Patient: sex F, age 66
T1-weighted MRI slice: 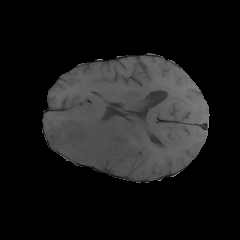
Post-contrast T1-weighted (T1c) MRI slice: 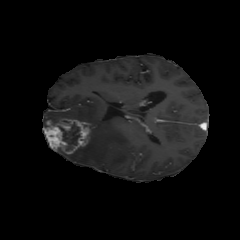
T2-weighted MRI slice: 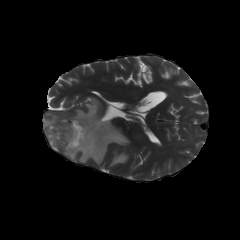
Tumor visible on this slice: yes
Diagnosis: Glioblastoma, IDH-wildtype
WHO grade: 4